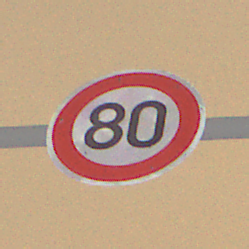
Verkehrszeichen: Geschwindigkeit80
Umgebung: Outdoor, Urban
Tageszeit: Night
Wetter: Overcast
Licht: Artificial
Jahreszeit: NotSpecified
Kontrast: HighContrast